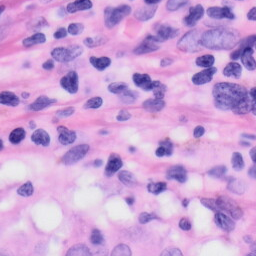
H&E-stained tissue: Skin